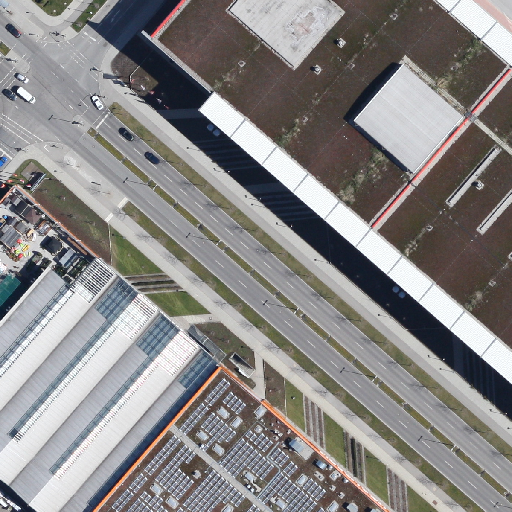
Referring expression: vehicle